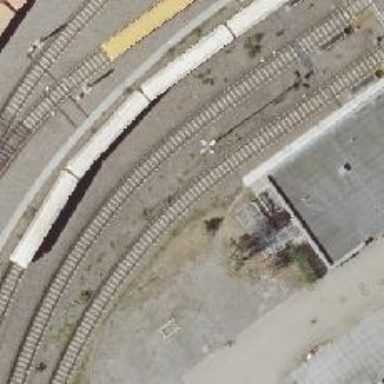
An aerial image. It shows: Yard area with electrified rail on top.